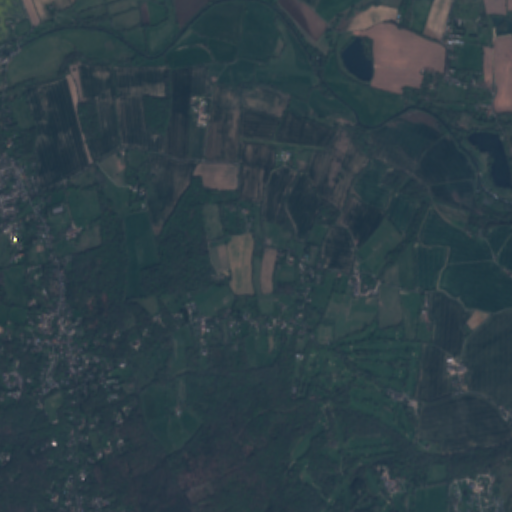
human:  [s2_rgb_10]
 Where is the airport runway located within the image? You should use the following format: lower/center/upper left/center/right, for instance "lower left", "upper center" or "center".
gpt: The airport runway is located in the upper center of the image.
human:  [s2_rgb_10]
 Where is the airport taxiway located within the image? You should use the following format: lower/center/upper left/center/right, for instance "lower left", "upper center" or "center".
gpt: The airport taxiway is located in the upper center of the image.
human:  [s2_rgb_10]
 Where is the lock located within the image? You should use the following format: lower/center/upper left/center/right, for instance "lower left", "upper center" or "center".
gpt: The lock is located in the upper center of the image.
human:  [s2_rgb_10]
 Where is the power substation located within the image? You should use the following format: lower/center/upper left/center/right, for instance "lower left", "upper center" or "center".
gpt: The power substation is located in the upper right of the image.
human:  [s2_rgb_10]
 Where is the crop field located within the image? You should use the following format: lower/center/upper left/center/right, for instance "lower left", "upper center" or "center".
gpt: There is no crop field in the image.